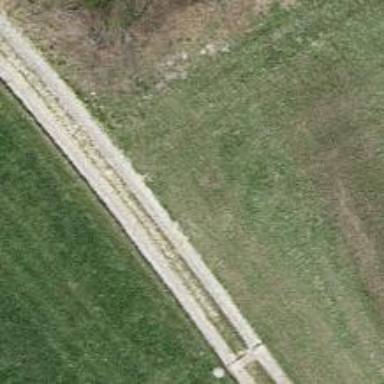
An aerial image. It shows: Track with grade3 tracktype.